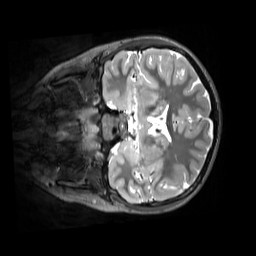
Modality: T2w
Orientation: coronal
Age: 11
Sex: male
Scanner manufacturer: siemens
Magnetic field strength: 3 T
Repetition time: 3.2 s
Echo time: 0.408 s